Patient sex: F
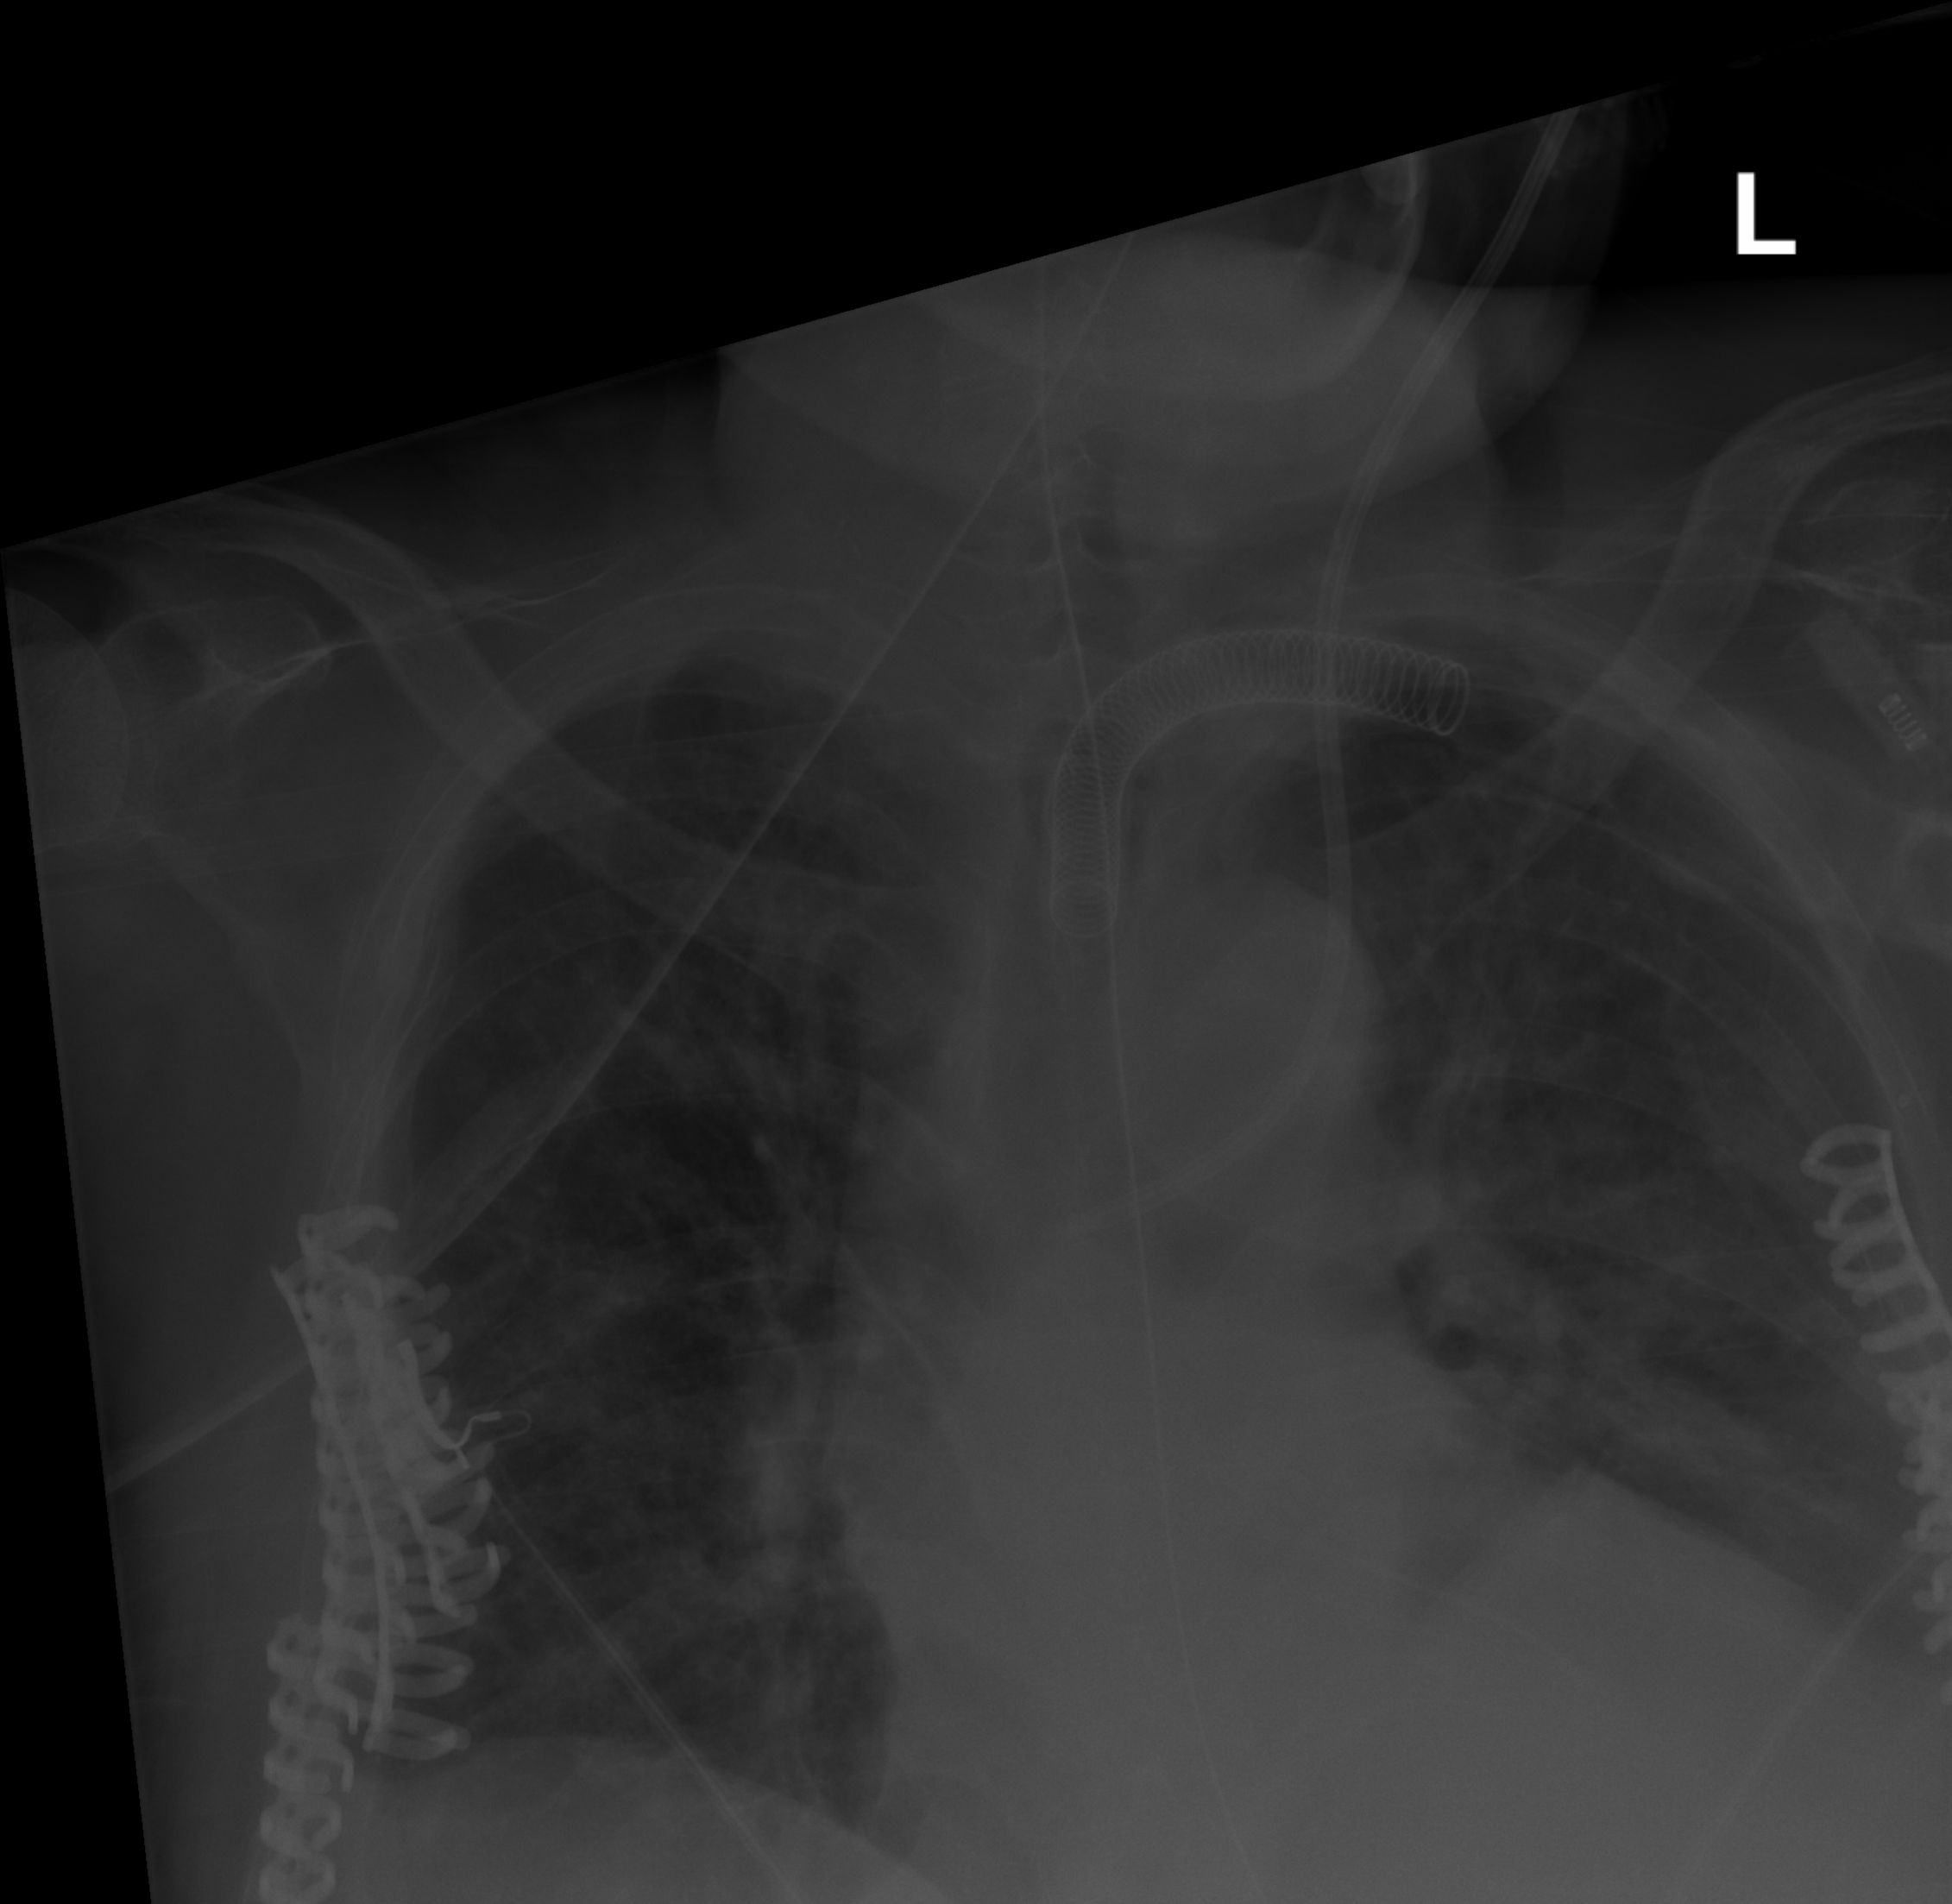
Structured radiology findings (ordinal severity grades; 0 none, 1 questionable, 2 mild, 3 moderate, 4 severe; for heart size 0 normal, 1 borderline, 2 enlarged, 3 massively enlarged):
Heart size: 1
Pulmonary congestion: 2
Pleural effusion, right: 0
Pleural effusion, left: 2
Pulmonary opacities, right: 2
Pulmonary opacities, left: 2
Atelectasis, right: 2
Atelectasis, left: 2